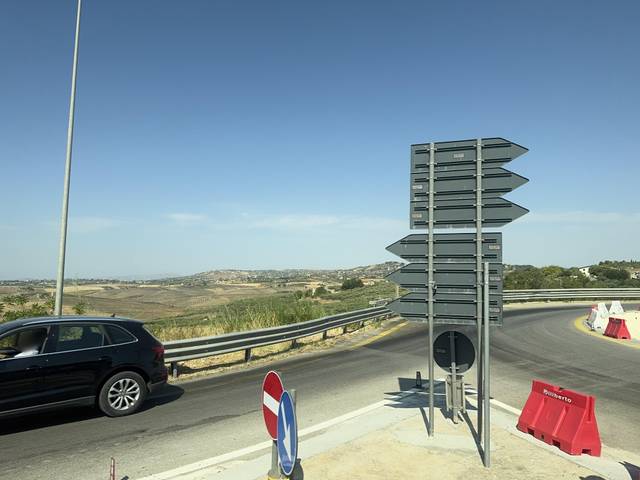
Region: Italy
Coordinates: 37.381, 13.771